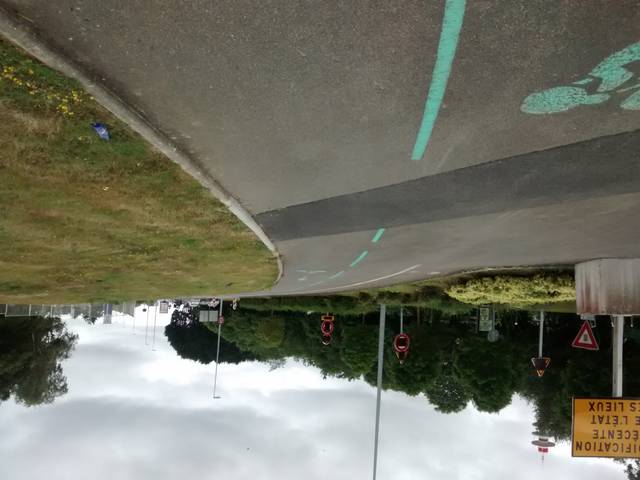
Region: France
Coordinates: 48.127, -1.622